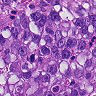
Metastatic tissue present: yes